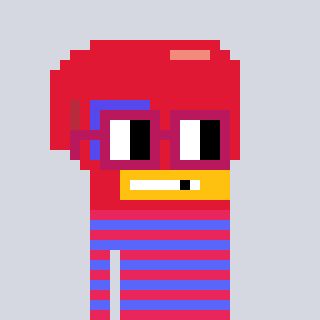
a pixel art character with square dark red glasses, a boxing glove-shaped head and a purple-colored body on a cool background